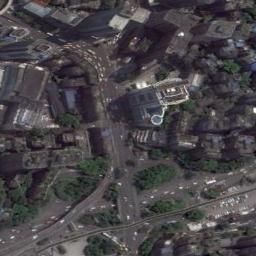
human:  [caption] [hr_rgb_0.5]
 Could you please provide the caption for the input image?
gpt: The commercial area is near the road with many cars .

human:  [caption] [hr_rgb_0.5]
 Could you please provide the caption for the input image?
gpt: There are many dense tall buildings and several roads and many trees in a business district .

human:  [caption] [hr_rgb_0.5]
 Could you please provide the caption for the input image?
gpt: A commercial area has lots of buildings of different heights and some roads go through the commercial area .

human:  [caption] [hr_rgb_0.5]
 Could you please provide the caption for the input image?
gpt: There are two black cars on the road next to the building .

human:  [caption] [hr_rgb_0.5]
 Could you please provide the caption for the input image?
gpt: There are some green trees along the roads on a commercial area .